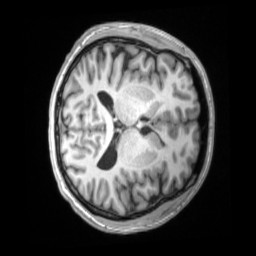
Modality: T1w
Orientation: axial
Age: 34
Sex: male
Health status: ill
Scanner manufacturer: siemens
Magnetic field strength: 3 T
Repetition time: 2.2 s
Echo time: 0.00157 s